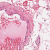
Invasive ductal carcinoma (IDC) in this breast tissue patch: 0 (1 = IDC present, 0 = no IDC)